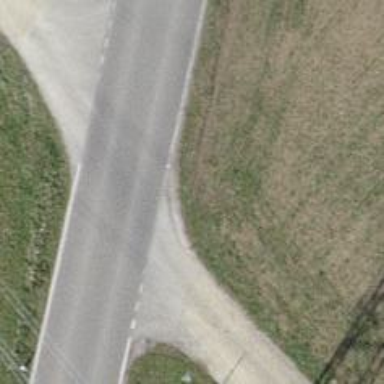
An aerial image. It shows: Gravel track with grade2 quality.